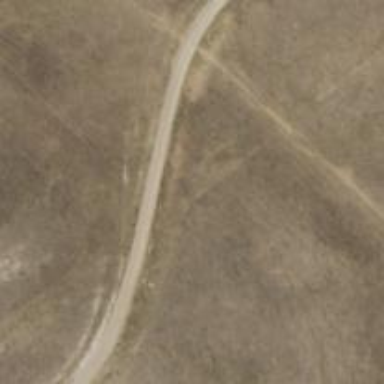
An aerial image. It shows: Road leading to wind farm area designated for service vehicles.